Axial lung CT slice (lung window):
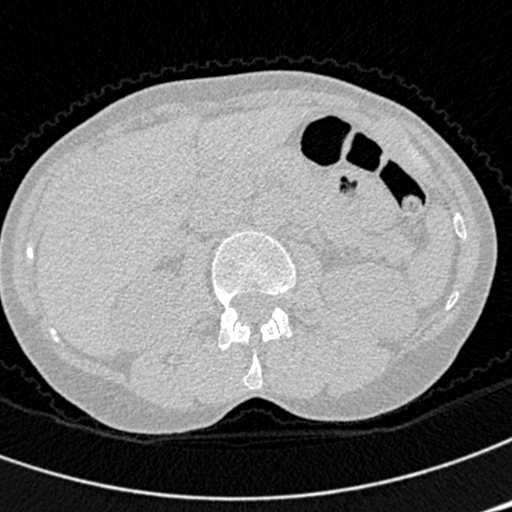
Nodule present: no